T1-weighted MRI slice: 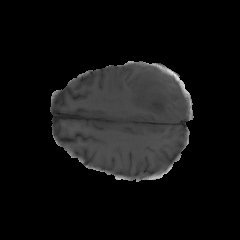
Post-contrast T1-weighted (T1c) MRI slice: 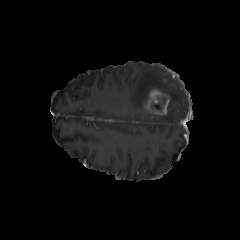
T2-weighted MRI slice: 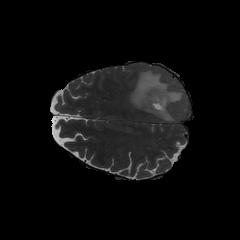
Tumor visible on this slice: yes